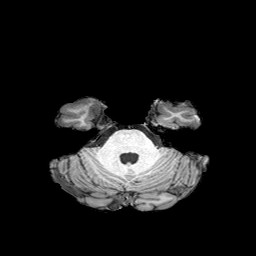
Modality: T1w
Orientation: coronal
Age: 27
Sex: female
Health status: healthy